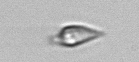
Label: Oxytoxum